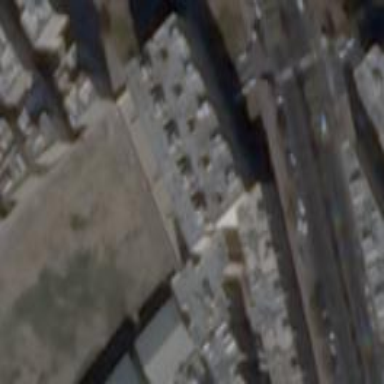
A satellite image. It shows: Image showing building with apartments.